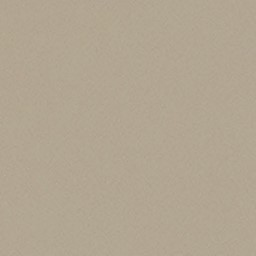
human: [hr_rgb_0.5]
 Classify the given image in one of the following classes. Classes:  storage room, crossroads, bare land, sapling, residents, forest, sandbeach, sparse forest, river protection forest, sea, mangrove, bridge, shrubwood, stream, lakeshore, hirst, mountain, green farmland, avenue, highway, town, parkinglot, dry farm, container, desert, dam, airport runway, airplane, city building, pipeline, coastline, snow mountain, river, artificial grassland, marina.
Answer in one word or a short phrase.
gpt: desert